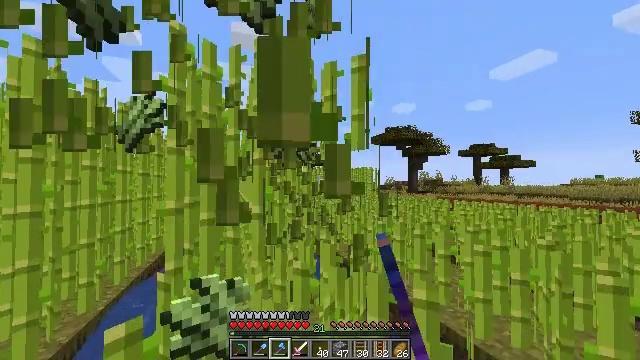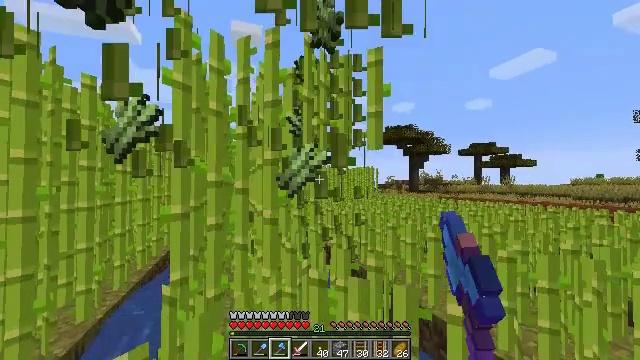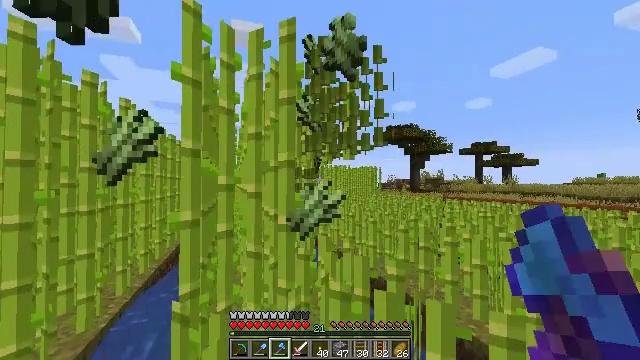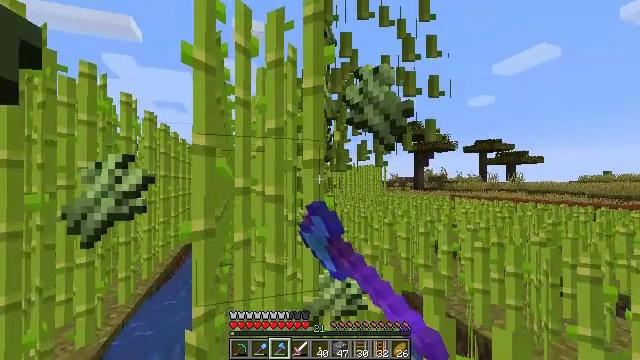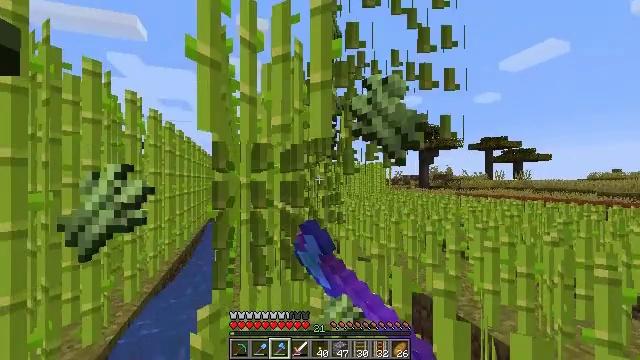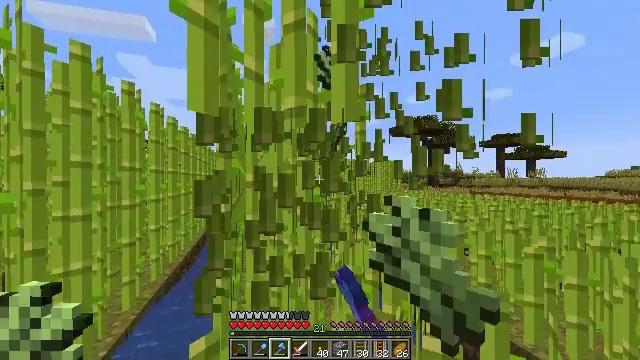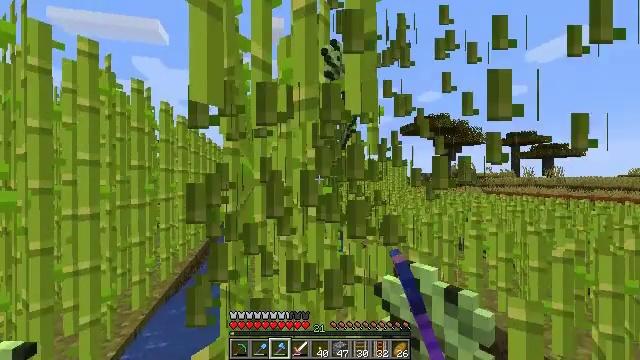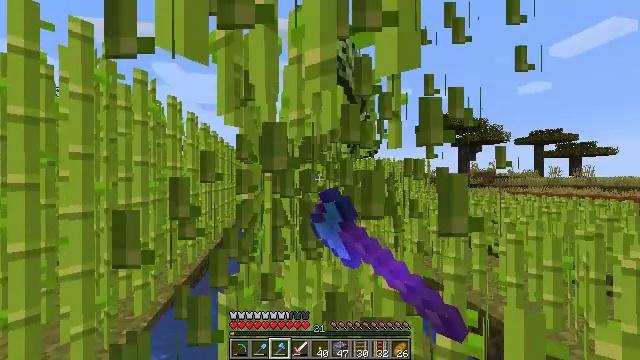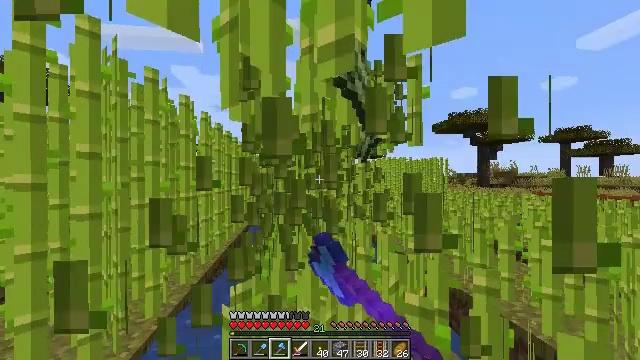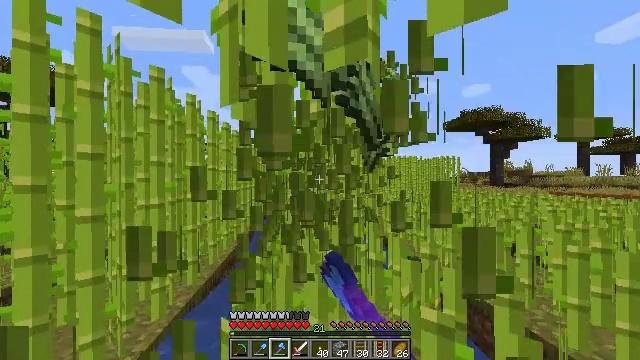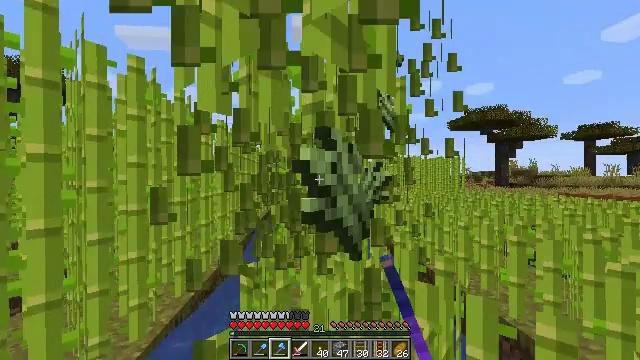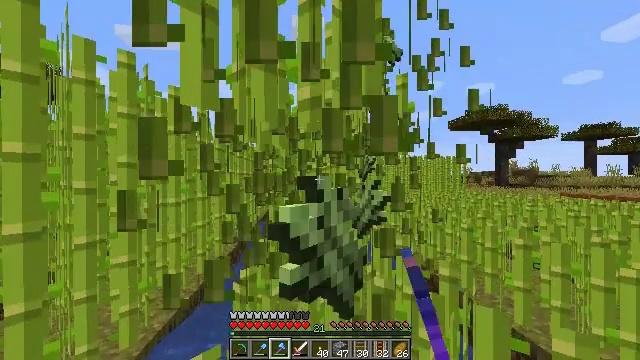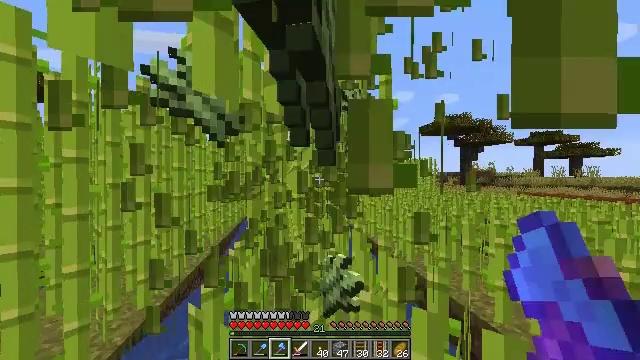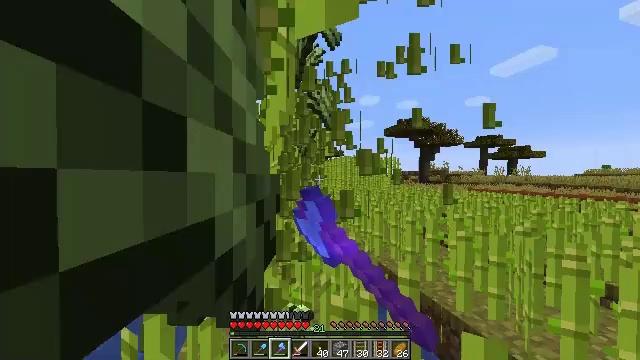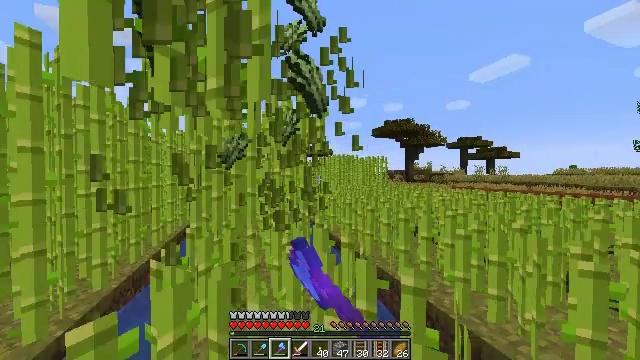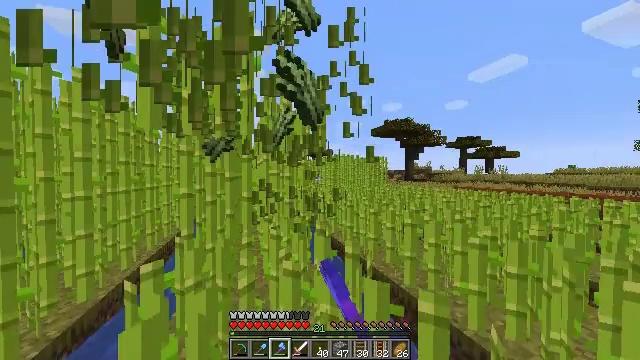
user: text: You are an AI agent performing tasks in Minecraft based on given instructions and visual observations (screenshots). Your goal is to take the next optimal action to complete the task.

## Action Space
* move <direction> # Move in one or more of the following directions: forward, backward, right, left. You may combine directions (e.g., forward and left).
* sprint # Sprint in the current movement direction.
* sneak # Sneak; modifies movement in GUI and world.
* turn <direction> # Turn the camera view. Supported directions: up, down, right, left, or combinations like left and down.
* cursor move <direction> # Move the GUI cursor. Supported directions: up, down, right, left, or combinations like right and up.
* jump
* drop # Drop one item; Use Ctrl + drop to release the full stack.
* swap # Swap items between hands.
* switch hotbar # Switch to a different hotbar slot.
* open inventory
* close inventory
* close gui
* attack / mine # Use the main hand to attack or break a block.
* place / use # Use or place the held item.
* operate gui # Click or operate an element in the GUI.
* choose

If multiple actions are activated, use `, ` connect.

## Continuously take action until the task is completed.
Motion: motion action
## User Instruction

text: Harvest sugar cane from the plant.
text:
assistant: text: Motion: move forward and move left, attack / mine
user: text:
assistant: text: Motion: move forward and move left, attack / mine
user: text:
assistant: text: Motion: move forward, attack / mine
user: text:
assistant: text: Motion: move forward, attack / mine
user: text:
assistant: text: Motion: move forward, turn left, attack / mine
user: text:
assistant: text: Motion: move forward, turn left, attack / mine
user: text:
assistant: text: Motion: move forward, turn left, attack / mine
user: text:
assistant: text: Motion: move forward, turn left, attack / mine
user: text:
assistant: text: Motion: move forward, turn left, attack / mine
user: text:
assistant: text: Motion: move forward, attack / mine
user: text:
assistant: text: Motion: move forward, sprint, attack / mine
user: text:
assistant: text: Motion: move forward, sprint, turn right, attack / mine
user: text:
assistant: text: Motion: move forward, sprint, turn right, attack / mine
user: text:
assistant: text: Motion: move forward, sprint, turn right, attack / mine
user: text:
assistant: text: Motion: move forward, sprint, attack / mine
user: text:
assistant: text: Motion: move forward and move left, sprint, turn left, attack / mine
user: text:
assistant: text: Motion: move forward and move left, sprint, turn left, attack / mine
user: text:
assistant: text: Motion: move forward and move left, sprint, turn left, attack / mine
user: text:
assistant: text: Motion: move forward and move left, sprint, turn left, attack / mine
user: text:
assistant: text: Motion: move forward and move left, sprint, turn left, attack / mine
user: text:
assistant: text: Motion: move forward, sprint, attack / mine
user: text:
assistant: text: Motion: move forward, sprint, attack / mine
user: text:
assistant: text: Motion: move forward, sprint, attack / mine
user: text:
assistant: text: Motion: move forward, sprint, turn right, attack / mine
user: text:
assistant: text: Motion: move forward, sprint, turn right, attack / mine
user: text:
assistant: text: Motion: move forward, sprint, turn right, attack / mine
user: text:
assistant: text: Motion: move forward, sprint, turn right, attack / mine
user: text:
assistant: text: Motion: move forward, sprint, turn right, attack / mine
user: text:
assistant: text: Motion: move forward, sprint, attack / mine
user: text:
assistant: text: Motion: move forward and move left, sprint, turn left, attack / mine